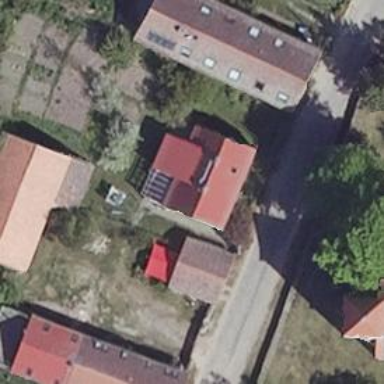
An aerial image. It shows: Detached building with gabled roof.